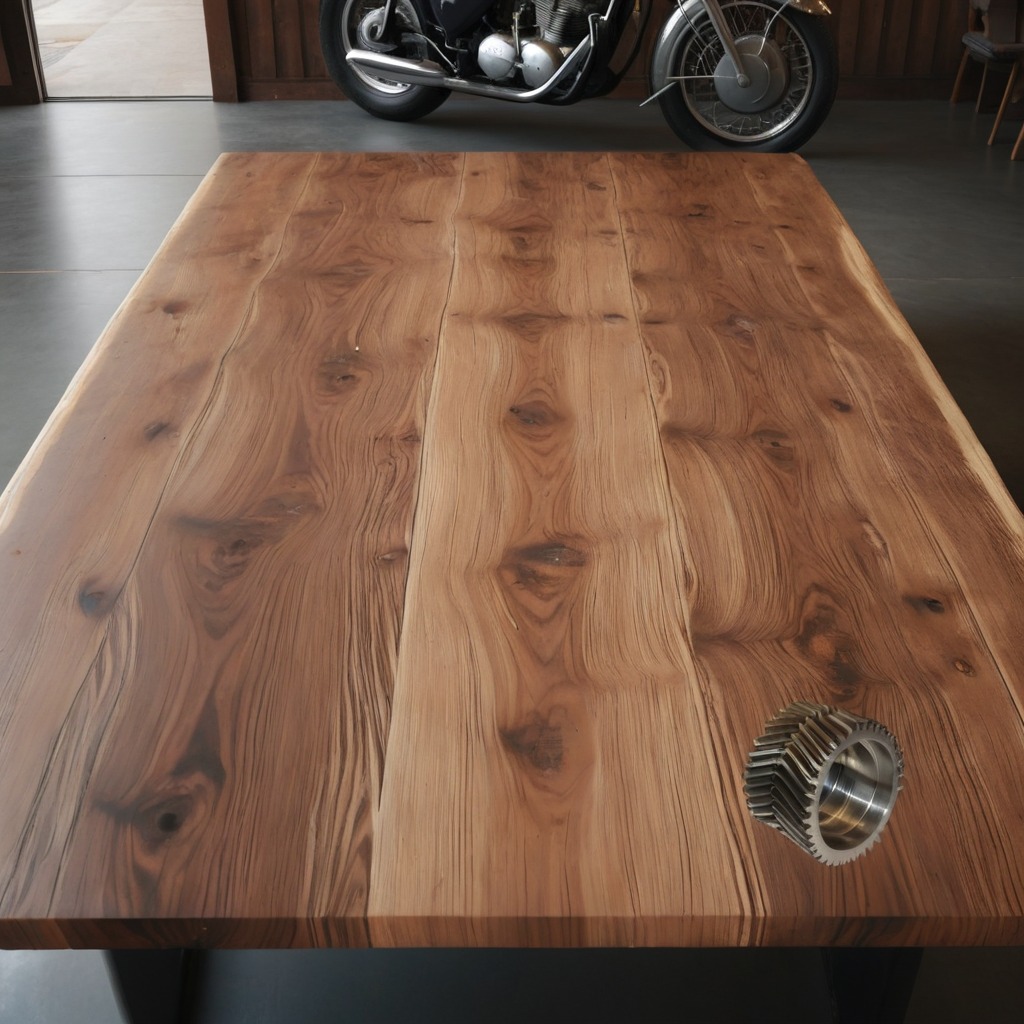
A steel gear with teeth is lying on the oil-spilled wooden table in a vintage motorcycle garage.